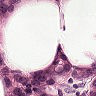
Metastatic tissue present: no